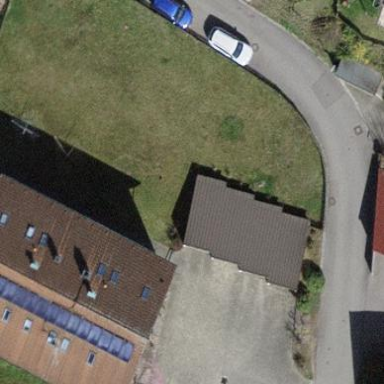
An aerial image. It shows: Group of garages.